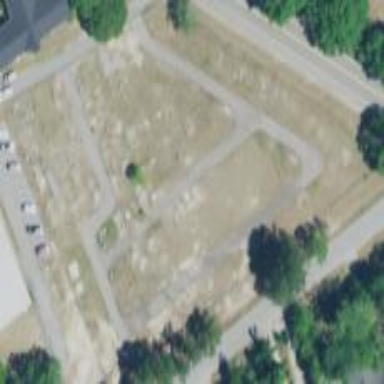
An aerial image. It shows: Graveyard.